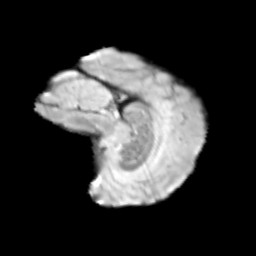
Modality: T2w
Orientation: sagittal
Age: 9
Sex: male
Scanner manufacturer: siemens
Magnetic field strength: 3 T
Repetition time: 3.8 s
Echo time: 0.07 s